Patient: sex F, age 61
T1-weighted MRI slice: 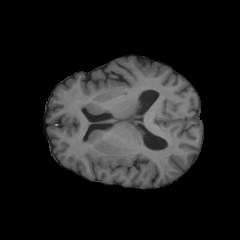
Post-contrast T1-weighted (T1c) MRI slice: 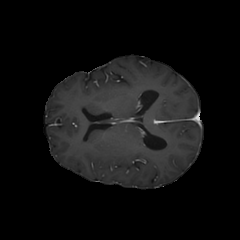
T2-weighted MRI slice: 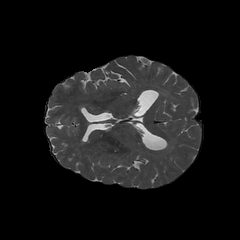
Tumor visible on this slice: no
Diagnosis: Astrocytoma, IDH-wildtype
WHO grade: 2